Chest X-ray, PA view. Patient: 56 years old, sex F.
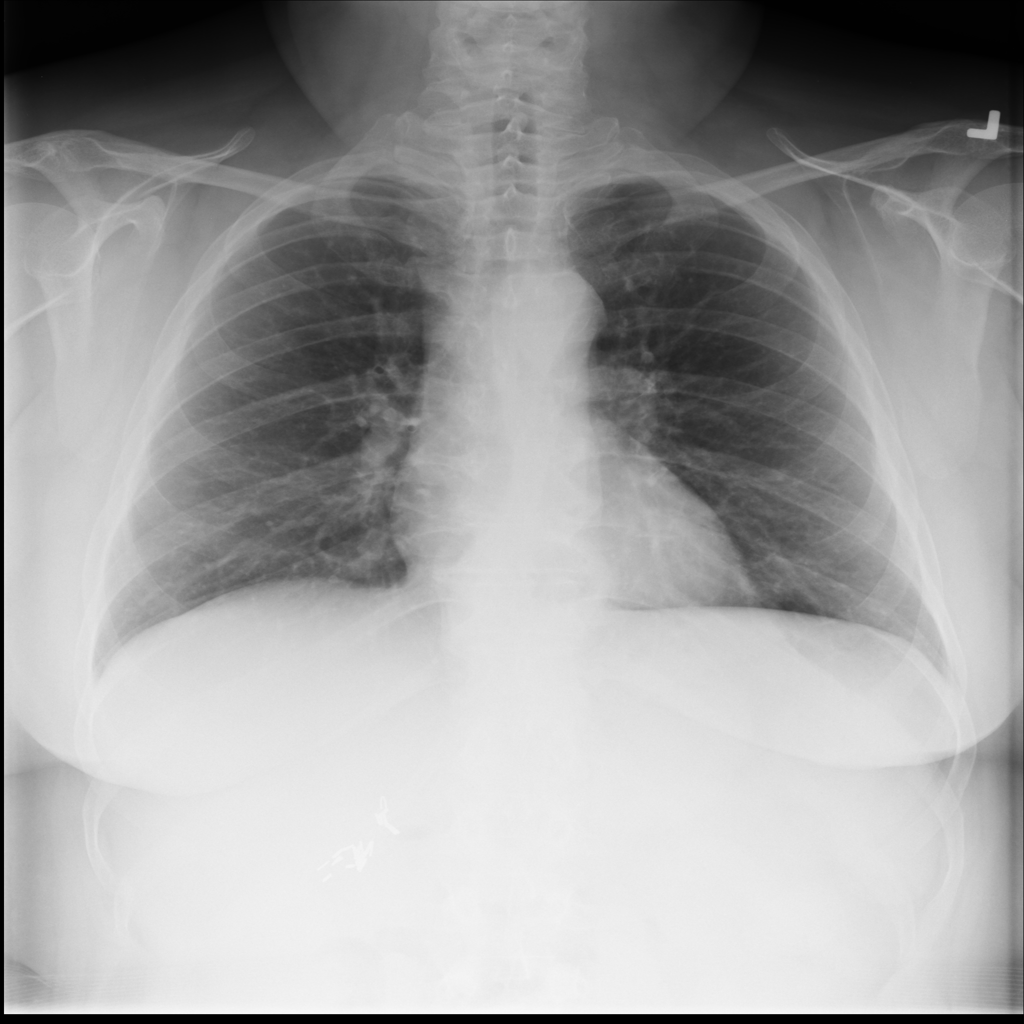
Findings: No Finding